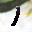
Label: 1